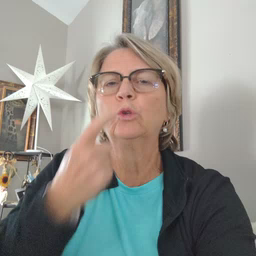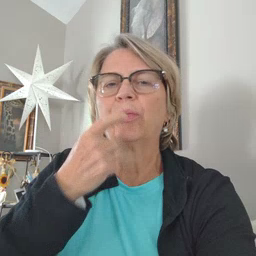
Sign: tooth